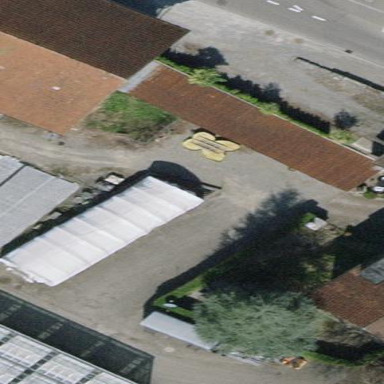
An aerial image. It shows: Area dedicated to greenhouse horticulture.